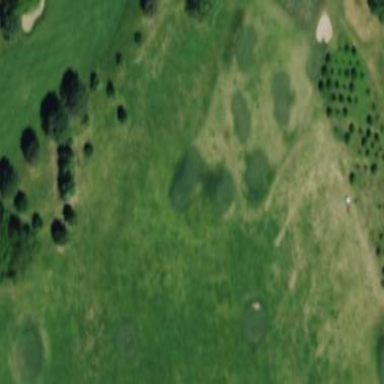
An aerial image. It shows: Rough grassy area used for golf.